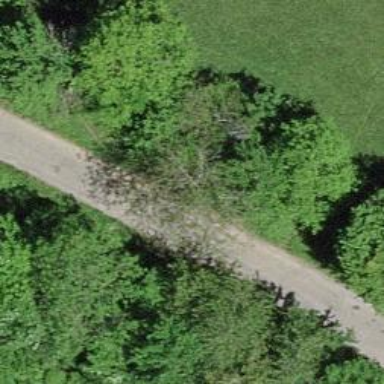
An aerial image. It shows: Unclassified road.